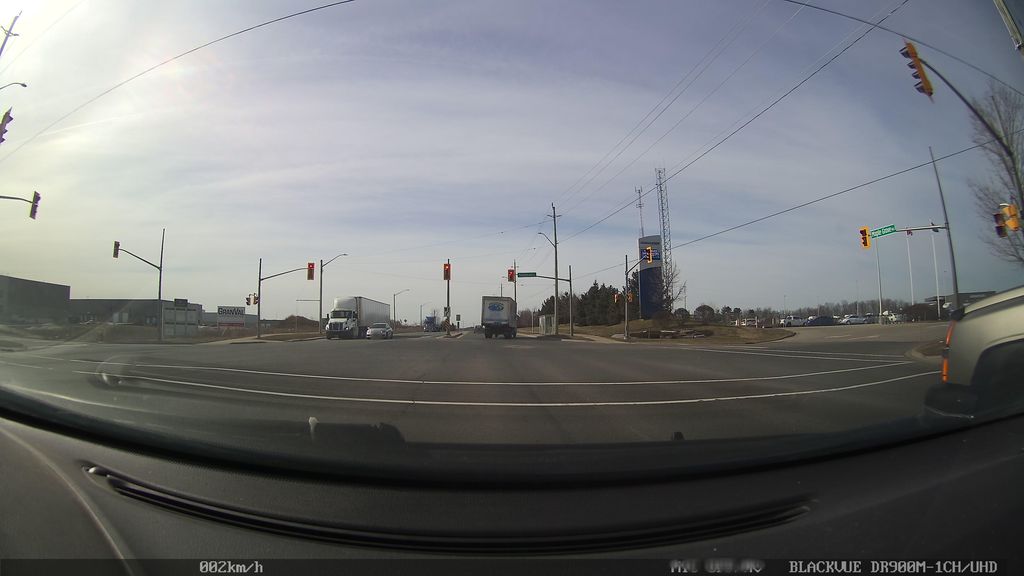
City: kitchener-waterloo